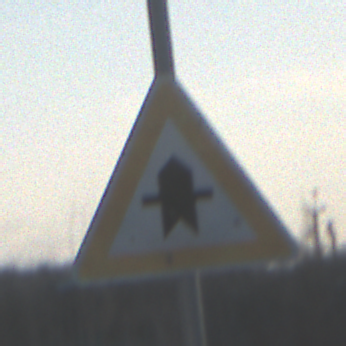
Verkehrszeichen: Vorfahrt
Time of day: SunriseSunset
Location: Outdoor (Suburban)
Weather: PartlyCloudy
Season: Winter
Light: Natural